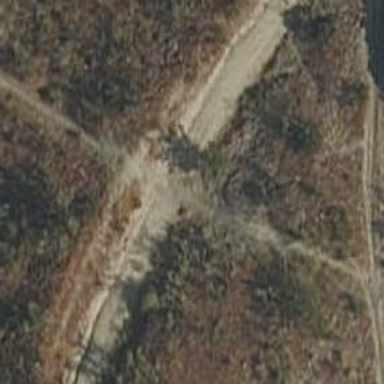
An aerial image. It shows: Dirt track road.